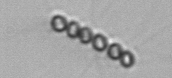
Label: Chaetoceros